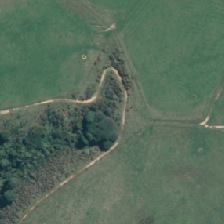
Land cover: deciduous_hardwood